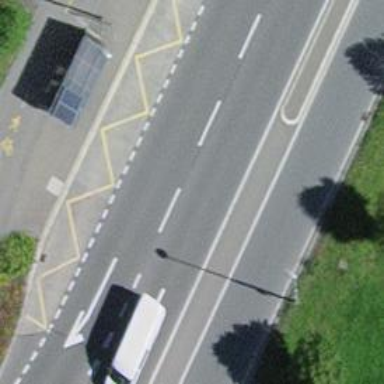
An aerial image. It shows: Bus stop equipped with public transport stop position.